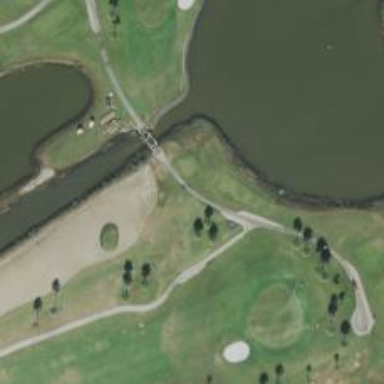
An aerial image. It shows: Pathway for golfing.